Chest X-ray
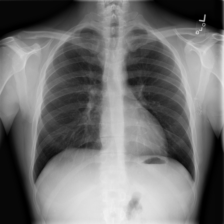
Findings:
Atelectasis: negative
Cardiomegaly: negative
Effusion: negative
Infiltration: negative
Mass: negative
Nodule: negative
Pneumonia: negative
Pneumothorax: negative
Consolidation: negative
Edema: negative
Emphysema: negative
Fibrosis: negative
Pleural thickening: negative
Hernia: negative